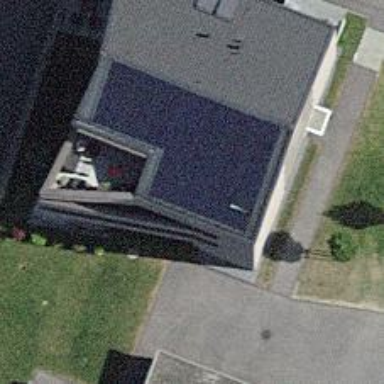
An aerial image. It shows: Solar power generator using photovoltaic panels.